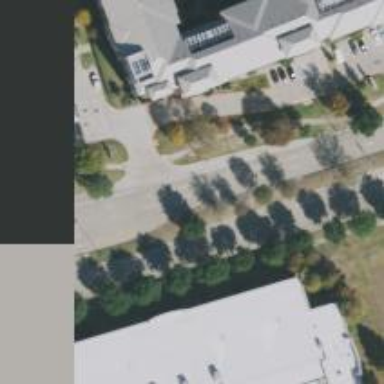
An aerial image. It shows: Tertiary road with separate sidewalks.